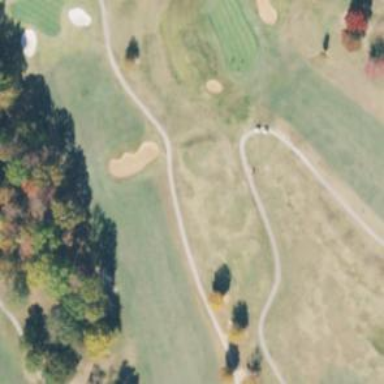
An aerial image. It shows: Golf hole.